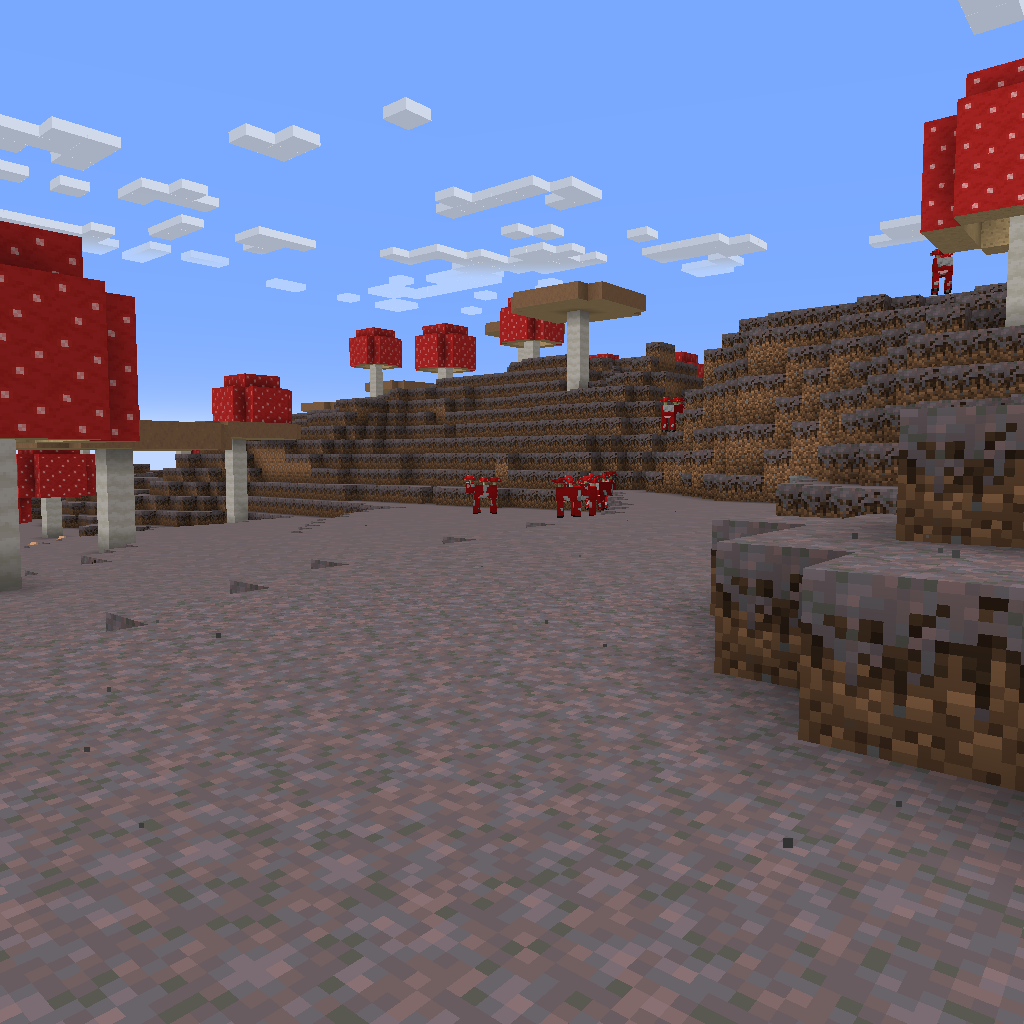
mushroom fields with mushroom trees